【题型】解答题　【知识点】平面几何　【难度】easy
已知：如图, 在 $\triangle ABC$ 中, $AB = AC$, $D$ 是 $BC$ 中点, 点 $E$ 在 $BA$ 延长线上, 点 $F$ 在 $AC$ 边上, $\angle EDF = \angle B$。

求证：
(1) $\triangle BDE \sim \triangle CFD$；
(2) $DF^2 = EF \cdot CF$。

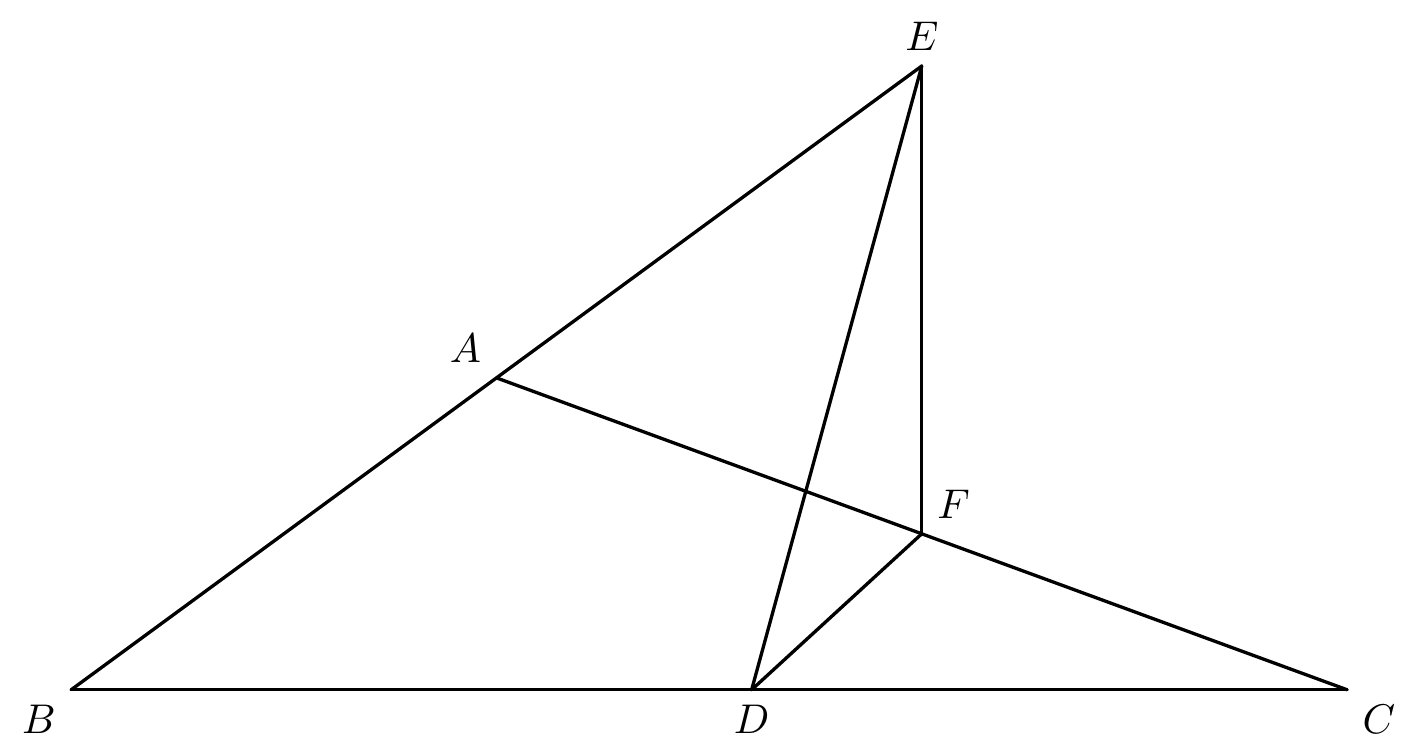
【解答】
解：(1) $\because$ $AB = AC$,

$\therefore$ $\angle B = \angle C$,

$\because$ $\angle BED + \angle B = \angle EDF + \angle CDF$, $\angle EDF = \angle B$,

$\therefore$ $\angle BED = \angle CDF$,

$\therefore$ $\triangle BDE \sim \triangle CFD$；

(2) 由 (1) 得, $\triangle BDE \sim \triangle CFD$,

$\therefore$ $\frac{DE}{DF} = \frac{BD}{FC}$,

$\because$ $D$ 是 $BC$ 中点,

$\therefore$ $BD = CD$,

$\therefore$ $\frac{DE}{DF} = \frac{CD}{FC}$,

又 $\because$ $\angle EDF = \angle C$,

$\therefore$ $\triangle DEF \sim \triangle CDF$,

$\therefore$ $\frac{DF}{EF} = \frac{CF}{DF}$,

$\therefore$ $DF^2 = EF \cdot CF$。